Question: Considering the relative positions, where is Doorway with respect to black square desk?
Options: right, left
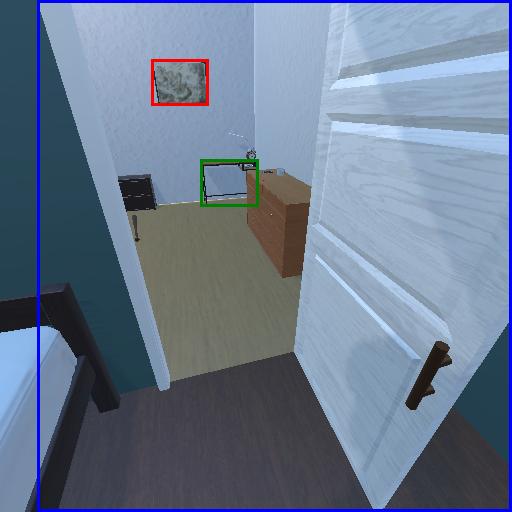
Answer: right